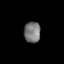
Tissue: lung
Cell type: T cells
Senescence score: 0.2203
Nuclear area (px): 335
Mean DAPI intensity: 120.887